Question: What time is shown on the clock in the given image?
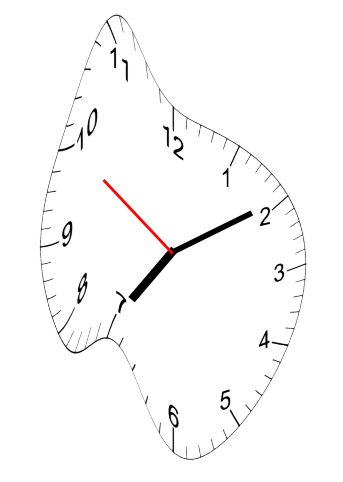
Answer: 07:09:50